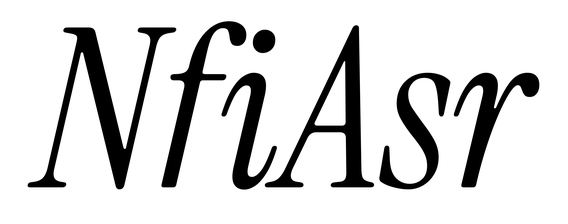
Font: InstrumentSerif-Italic